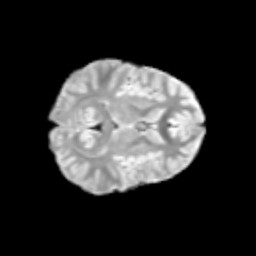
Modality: T2w
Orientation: axial
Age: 9
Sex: female
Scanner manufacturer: siemens
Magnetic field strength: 3 T
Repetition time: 3.8 s
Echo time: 0.07 s